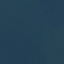
Label: SeaLake